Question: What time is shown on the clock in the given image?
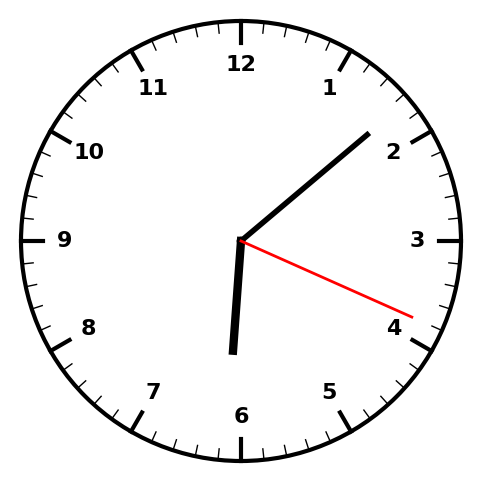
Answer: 06:08:19